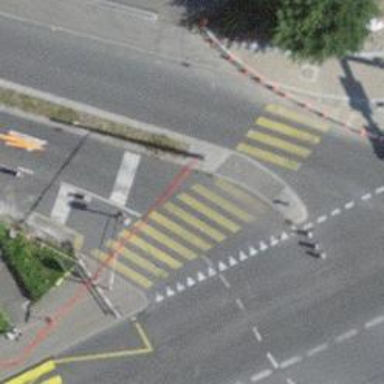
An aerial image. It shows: Traffic island located on footway.